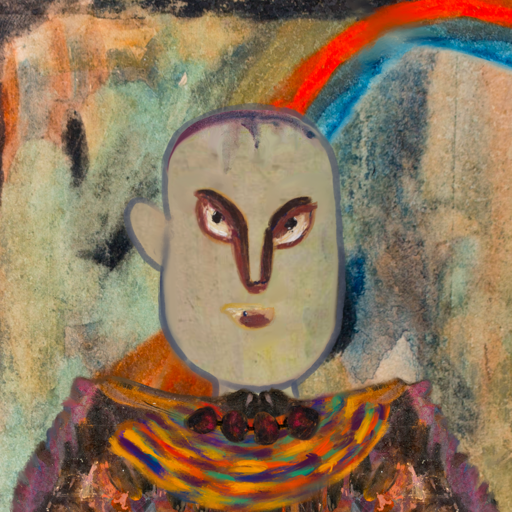
Background: Childish, Head And Neck Front: Hill_Girl, Face Front: After_Raid, Bust: Gypsy_Queen, Hair Front: Blank, Head Accessory: Blank, Second Necklace: An_Impression_2, Necklace: Mosgoul, Baby: Blank